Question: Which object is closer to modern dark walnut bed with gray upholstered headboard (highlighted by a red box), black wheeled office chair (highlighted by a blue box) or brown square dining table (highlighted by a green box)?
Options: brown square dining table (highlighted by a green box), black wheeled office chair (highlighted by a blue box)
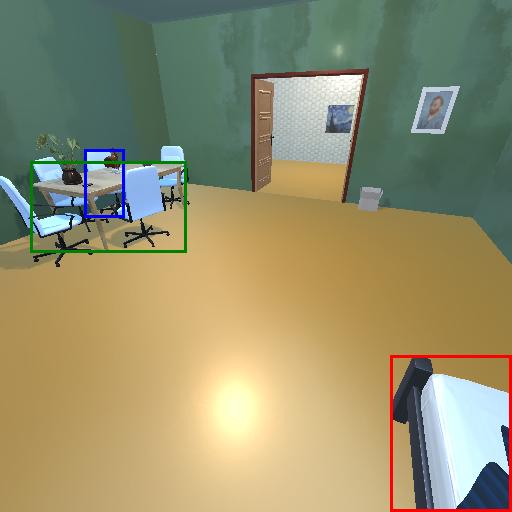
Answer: brown square dining table (highlighted by a green box)